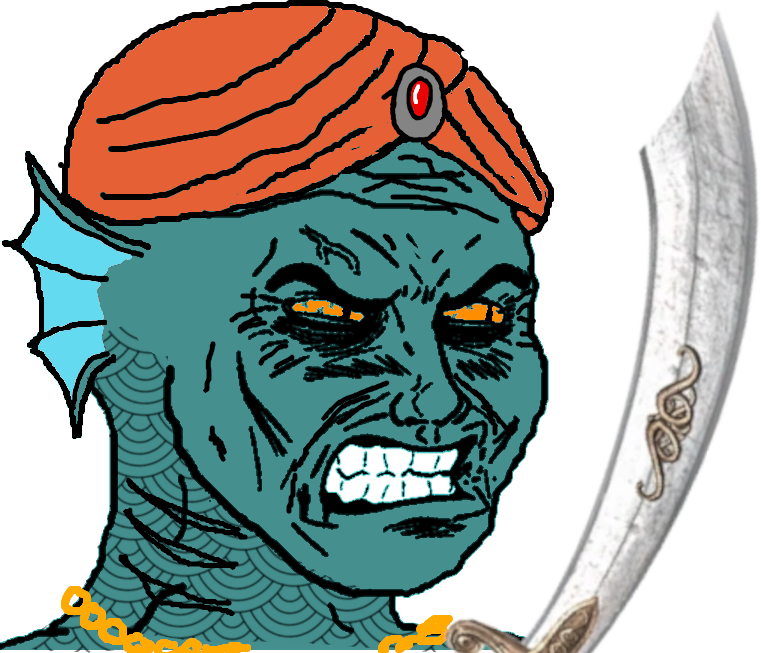
Label: 5_Rage